Chest X-ray:
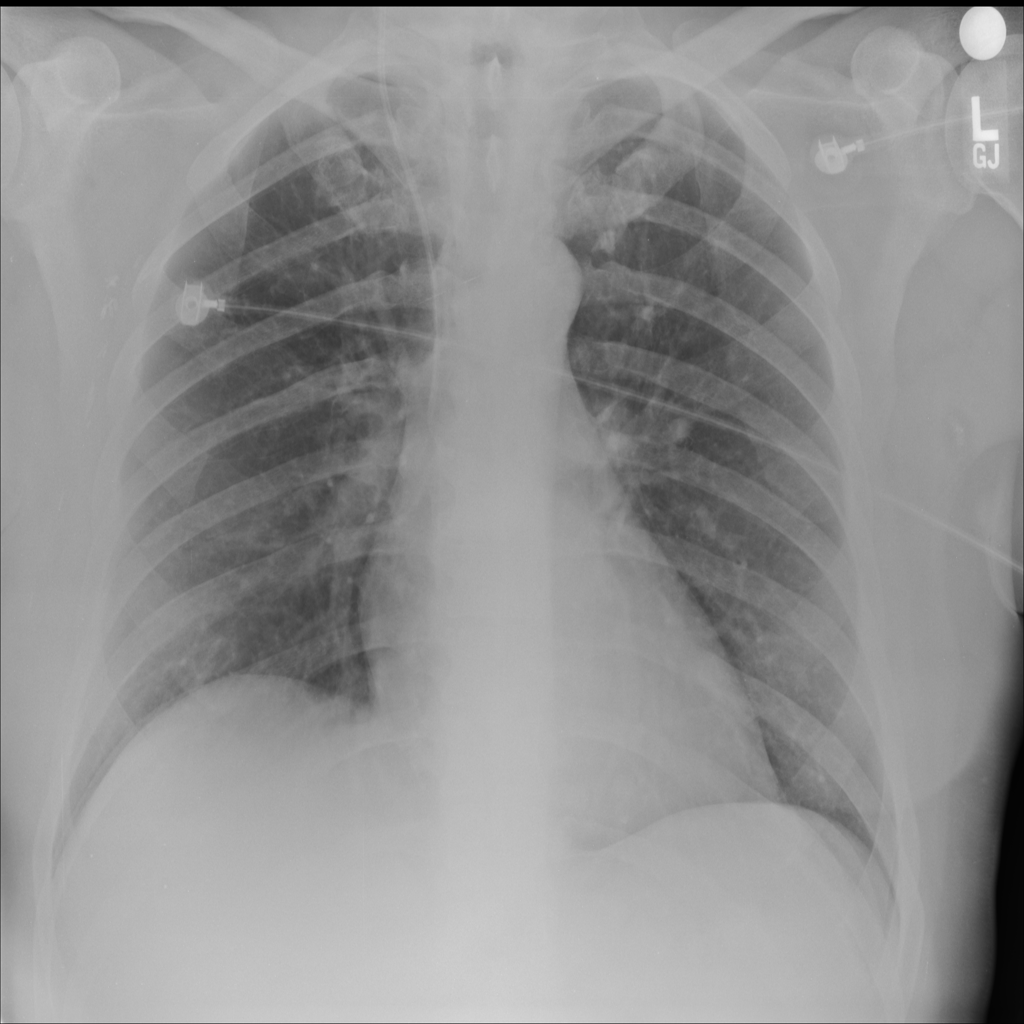
Findings: Calcification
No abnormal finding: no